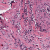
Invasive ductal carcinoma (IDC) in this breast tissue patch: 0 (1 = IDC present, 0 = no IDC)